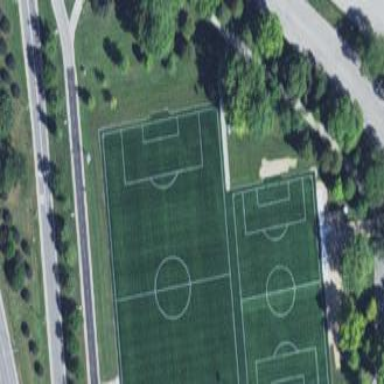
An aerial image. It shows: Soccer pitch for outdoor sports and leisure activities.